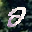
Label: 2